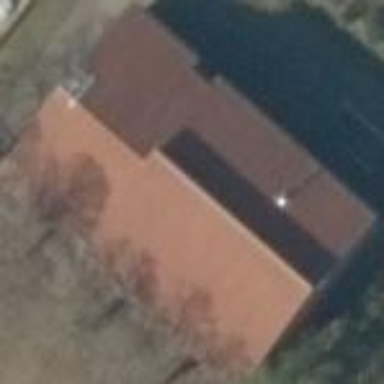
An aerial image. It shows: Simple house.